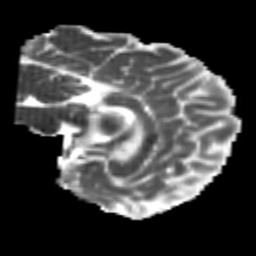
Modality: MD
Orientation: sagittal
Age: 23
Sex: male
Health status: healthy
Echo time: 0.074 s